Interaction volume radius: 10 \u00c5
Interaction volume height: 30 \u00c5
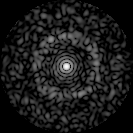
Disorder parameter: 0.835